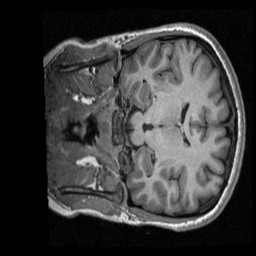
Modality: T1w
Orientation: coronal
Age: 25
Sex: female
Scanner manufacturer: siemens
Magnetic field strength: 3 T
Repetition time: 2.3 s
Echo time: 0.00298 s